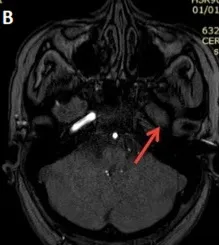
Intra petrous portion, 3D reconstruction.
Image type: radiology (mri)